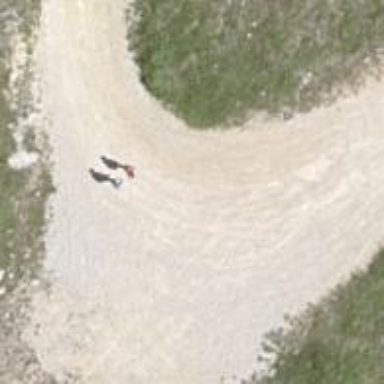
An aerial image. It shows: Gravel service road.